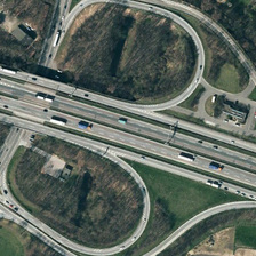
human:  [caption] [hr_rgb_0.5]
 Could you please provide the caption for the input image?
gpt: A dark green grass around the tree.

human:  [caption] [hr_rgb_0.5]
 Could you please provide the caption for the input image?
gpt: Dark green grass around the tree.

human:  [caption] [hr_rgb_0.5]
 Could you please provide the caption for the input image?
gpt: There are many overpasses here.

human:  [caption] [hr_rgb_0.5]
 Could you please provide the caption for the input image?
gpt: There are many viaducts there.

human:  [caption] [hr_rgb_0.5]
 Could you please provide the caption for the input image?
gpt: Dark green grass around the trees.